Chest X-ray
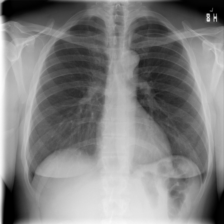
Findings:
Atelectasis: negative
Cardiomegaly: negative
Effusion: negative
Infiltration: negative
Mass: negative
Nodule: negative
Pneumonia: negative
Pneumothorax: negative
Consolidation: negative
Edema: negative
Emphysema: negative
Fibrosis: negative
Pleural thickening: negative
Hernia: negative